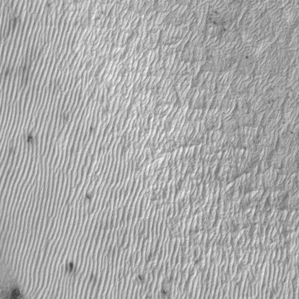
Label: frost